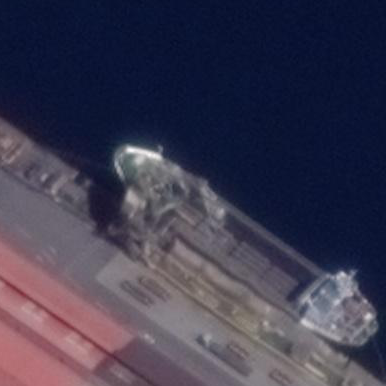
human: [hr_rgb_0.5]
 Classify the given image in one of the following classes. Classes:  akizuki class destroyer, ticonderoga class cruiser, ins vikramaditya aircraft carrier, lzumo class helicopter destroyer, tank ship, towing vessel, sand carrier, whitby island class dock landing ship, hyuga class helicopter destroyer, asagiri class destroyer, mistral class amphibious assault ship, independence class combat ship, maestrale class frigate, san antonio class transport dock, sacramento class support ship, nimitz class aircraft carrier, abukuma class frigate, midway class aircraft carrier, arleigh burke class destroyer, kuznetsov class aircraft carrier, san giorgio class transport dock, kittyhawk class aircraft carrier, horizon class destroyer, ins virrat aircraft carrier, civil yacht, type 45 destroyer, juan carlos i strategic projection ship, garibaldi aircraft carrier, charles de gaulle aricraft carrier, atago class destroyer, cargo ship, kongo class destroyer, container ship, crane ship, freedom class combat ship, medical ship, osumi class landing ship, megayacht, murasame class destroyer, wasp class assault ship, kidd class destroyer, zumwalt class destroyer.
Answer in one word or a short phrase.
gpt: Cargo ship